Field crop: maize
Growth stage: 2
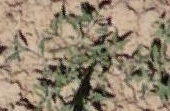
Species: atriplex